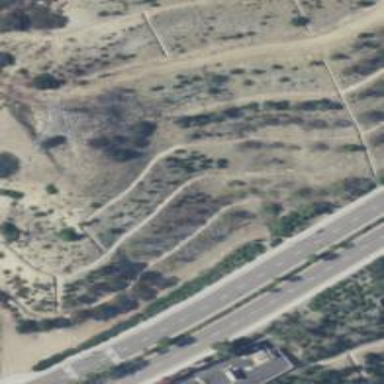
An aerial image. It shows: Path.